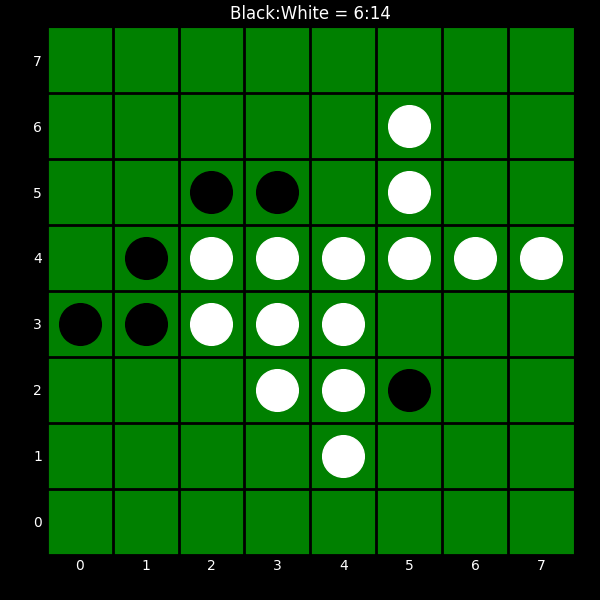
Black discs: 6
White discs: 14